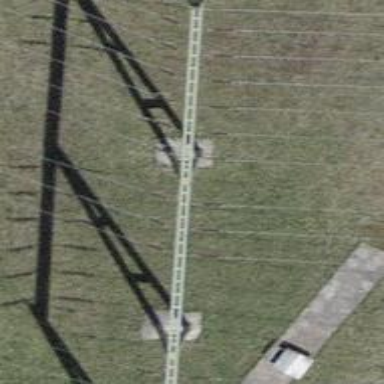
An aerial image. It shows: Insulator used in power equipment.